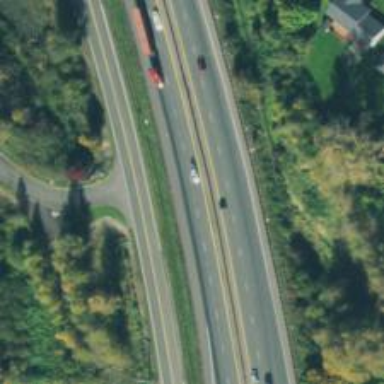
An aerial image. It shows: Motorway junction.